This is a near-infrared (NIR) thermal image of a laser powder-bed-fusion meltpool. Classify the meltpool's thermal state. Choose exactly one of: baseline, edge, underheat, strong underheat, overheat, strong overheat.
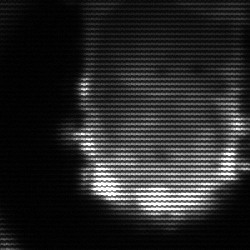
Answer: baseline